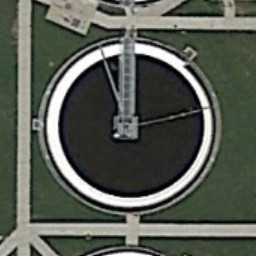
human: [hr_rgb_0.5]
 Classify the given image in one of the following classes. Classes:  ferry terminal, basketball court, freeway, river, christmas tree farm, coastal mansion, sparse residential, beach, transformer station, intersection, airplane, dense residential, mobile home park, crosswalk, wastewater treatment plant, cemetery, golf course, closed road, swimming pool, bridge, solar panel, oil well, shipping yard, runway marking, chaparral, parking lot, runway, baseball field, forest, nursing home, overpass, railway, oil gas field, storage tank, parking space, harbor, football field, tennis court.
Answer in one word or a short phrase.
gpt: wastewater treatment plant